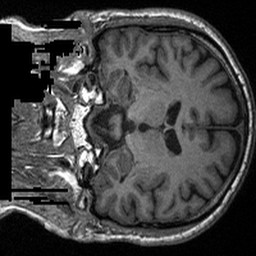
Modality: T1w
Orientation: coronal
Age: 59
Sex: male